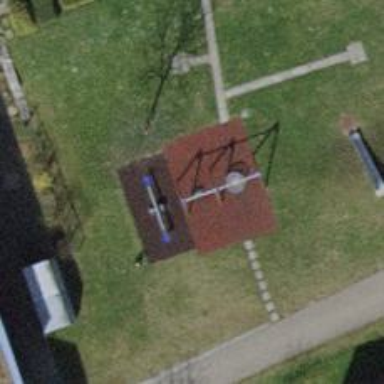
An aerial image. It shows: Playground featuring swings.